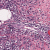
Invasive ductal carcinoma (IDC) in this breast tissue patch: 1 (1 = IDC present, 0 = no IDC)